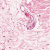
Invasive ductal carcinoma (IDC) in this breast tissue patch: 0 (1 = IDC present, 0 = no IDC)